Question: The confusing question is best asked through an example. Say we have the following result set:

What I want to do is count how many times one number appears from both columns.
So the returning data set might look like:
'''
ID Counted
0 4
1 2
9 1
13 1
'''
My original thought was to do some sort of addition between the counts on both IDs, but I'm not exactly sure how to 'GROUP' them in SQL in a way that is working.
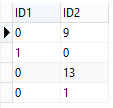
Answer: You can do this with a subquery, 'GROUP BY', and a 'UNION ALL', like this:
'''
SELECT ID, COUNT(*)
FROM(
SELECT ID1 AS ID FROM MyTable
UNION ALL
SELECT ID2 AS ID FROM MyTable
) source
GROUP BY ID
ORDER BY ID ASC
'''